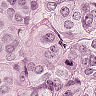
Metastatic tissue present: yes